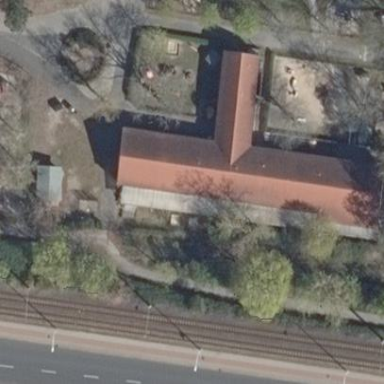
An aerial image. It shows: Kindergarten building.